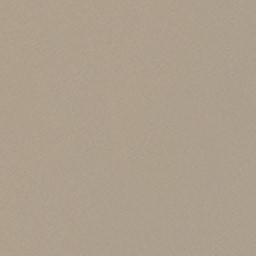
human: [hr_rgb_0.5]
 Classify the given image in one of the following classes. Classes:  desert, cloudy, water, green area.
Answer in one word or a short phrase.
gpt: desert